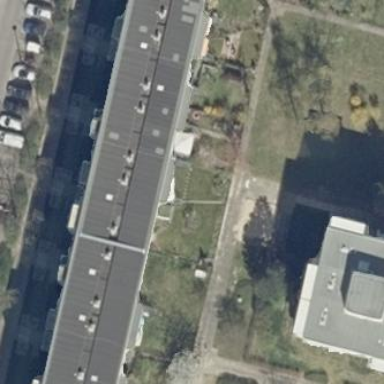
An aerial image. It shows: Flat-roofed apartment building.